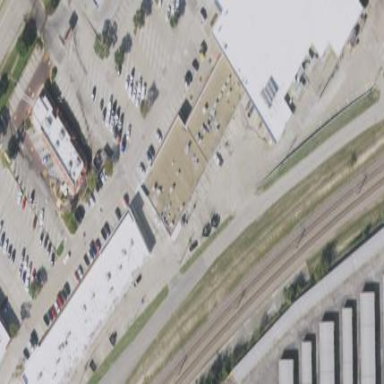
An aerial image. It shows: Commercial building.